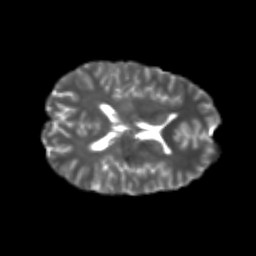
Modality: T2w
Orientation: axial
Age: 23
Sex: male
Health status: healthy
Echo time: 0.074 s